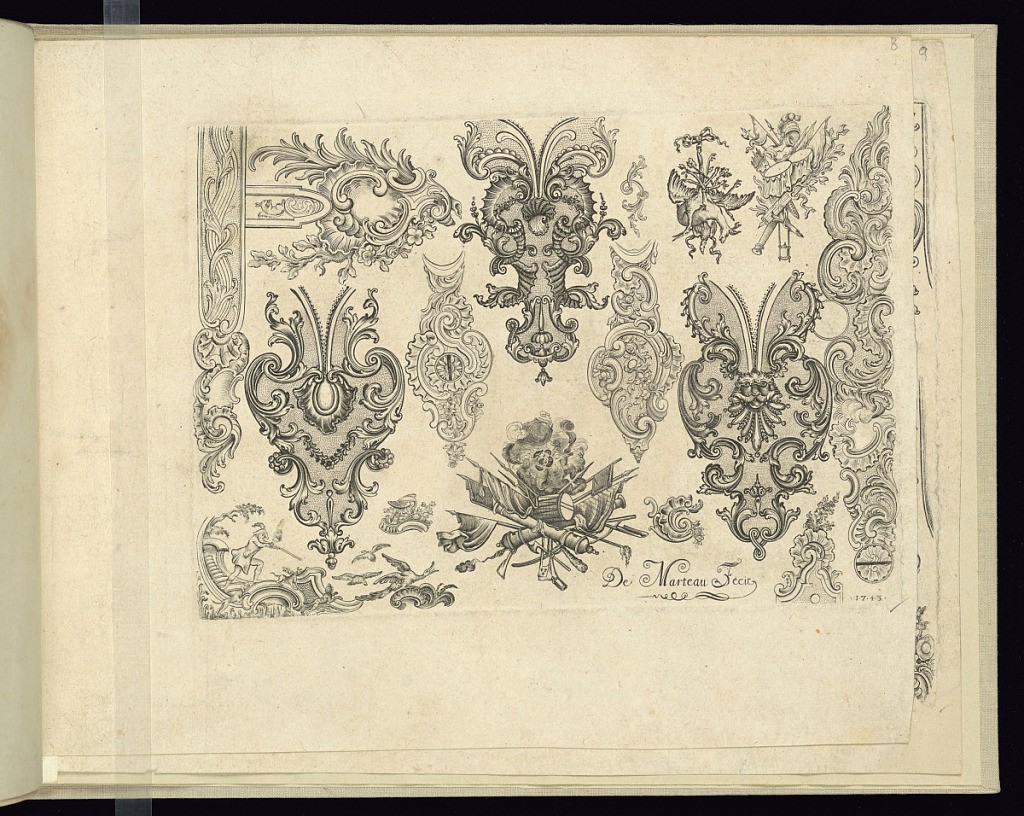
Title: Designs for Firearms Ornament
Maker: Gilles Demarteau, Flemish, 1722 – 1776
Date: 1743
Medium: Etching and engraving on laid paper
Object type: Print
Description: Designs for firearms ornament and details, featuring cartouches, trophies of firearms, drums, canons and hunted animals; figures, animals, garlands of flowers, shells, fronds, sprigs, acanthus leaves, and mascarons. The plate is signed and dated.